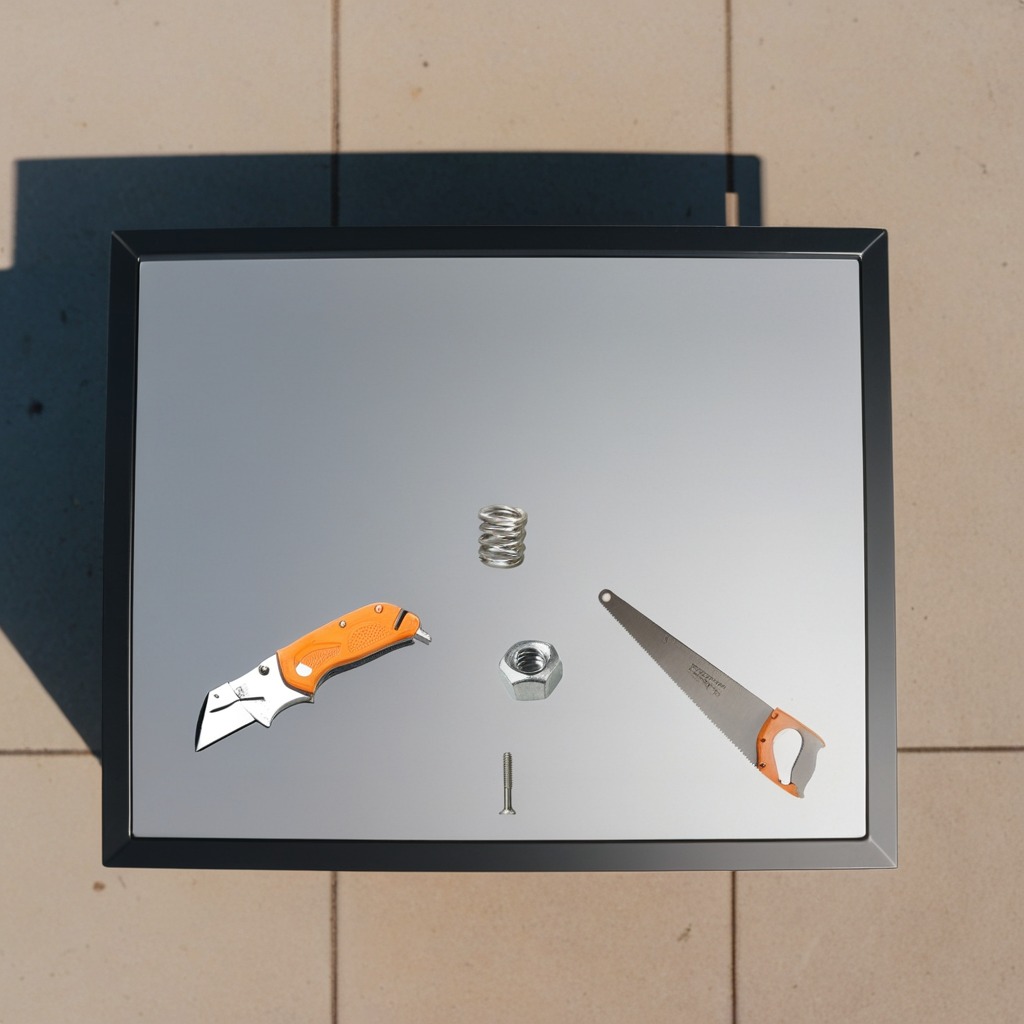
A utility knife, a metal machine screw, a coiled metal spring, a handheld metal saw, and a metal nut are lying on the table.